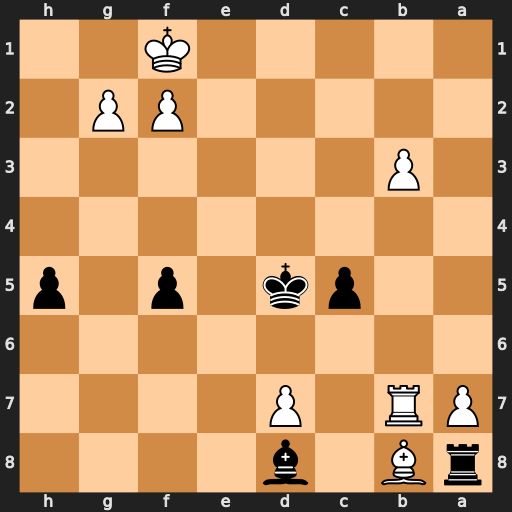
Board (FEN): rB1b4/PR1P4/8/2pk1p1p/8/1P6/5PP1/5K2
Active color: b
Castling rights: -
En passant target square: -
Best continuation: Kc6 Bd6 Kxb7